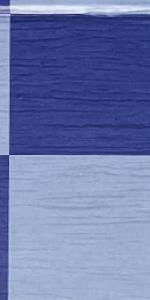
Label: Empty